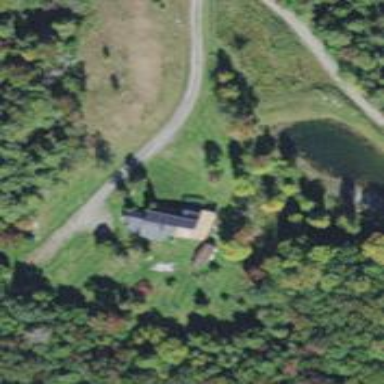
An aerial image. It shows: Simple house.